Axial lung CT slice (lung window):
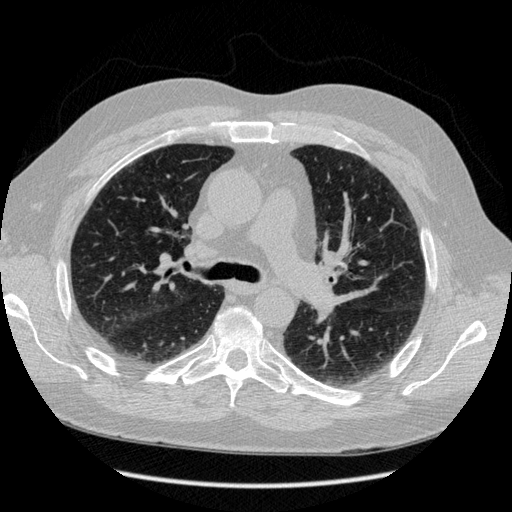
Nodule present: no